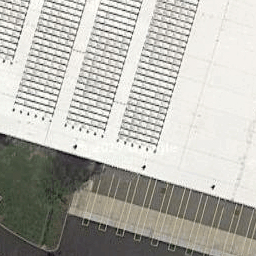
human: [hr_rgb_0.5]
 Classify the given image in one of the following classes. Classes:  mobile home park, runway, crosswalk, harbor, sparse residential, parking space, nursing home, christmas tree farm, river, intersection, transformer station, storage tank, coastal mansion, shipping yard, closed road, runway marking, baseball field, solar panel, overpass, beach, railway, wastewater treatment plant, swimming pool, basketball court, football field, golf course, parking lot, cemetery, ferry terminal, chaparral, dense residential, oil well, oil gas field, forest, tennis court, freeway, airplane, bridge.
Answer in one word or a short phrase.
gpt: solar panel